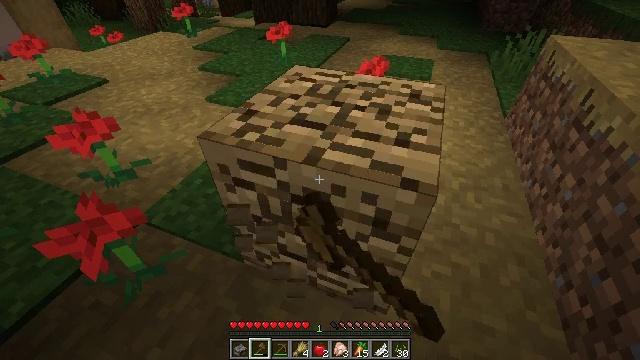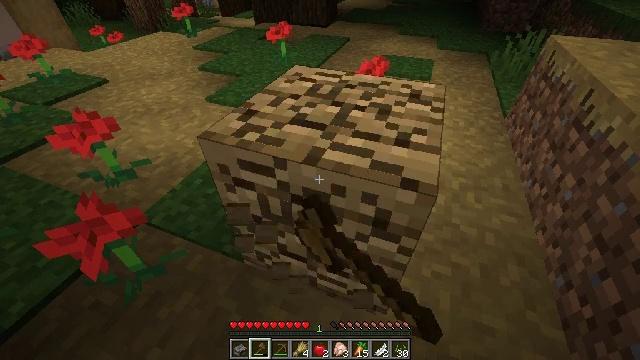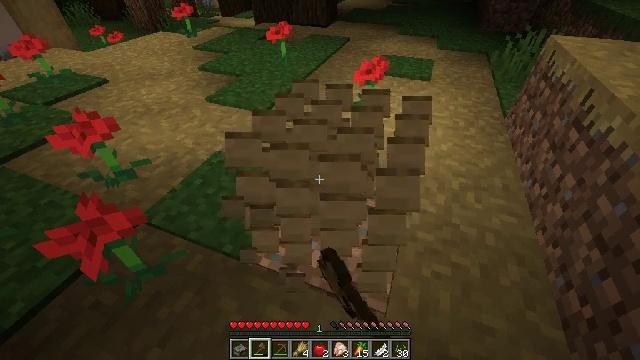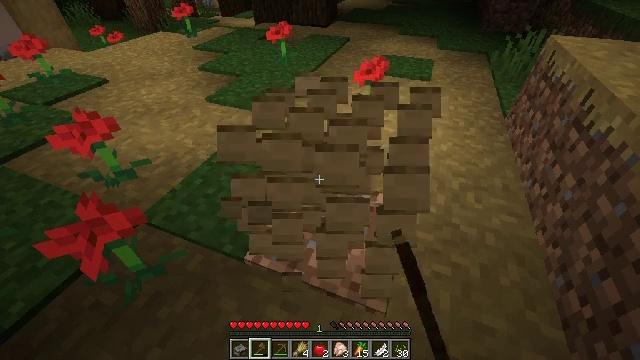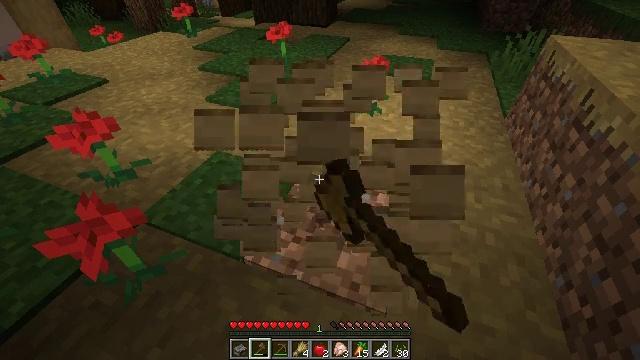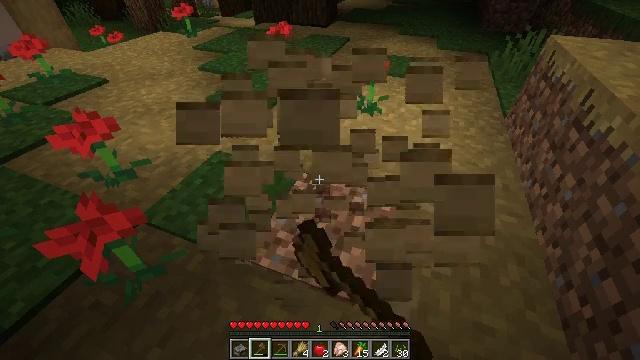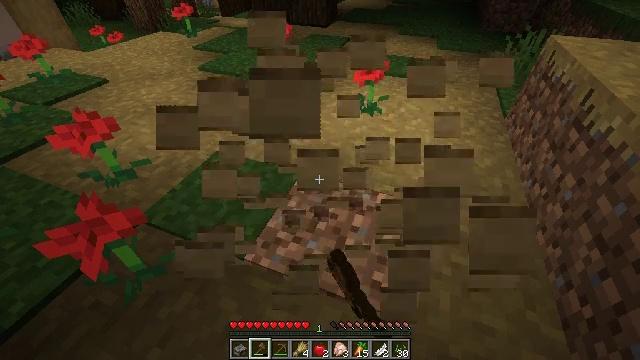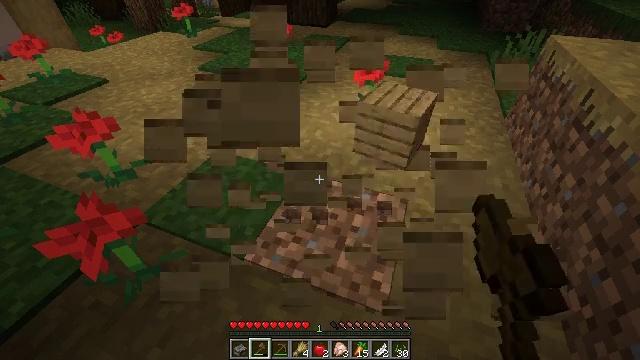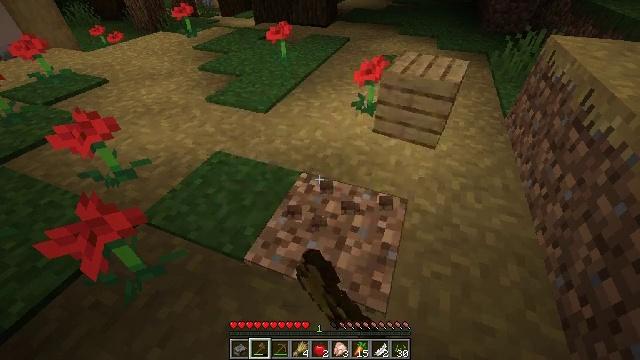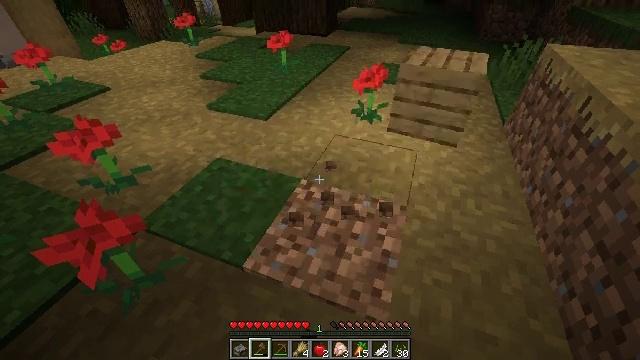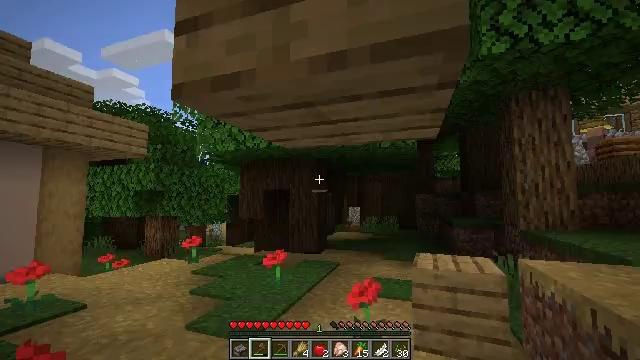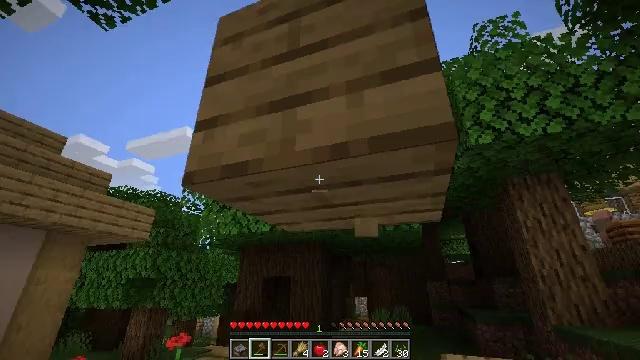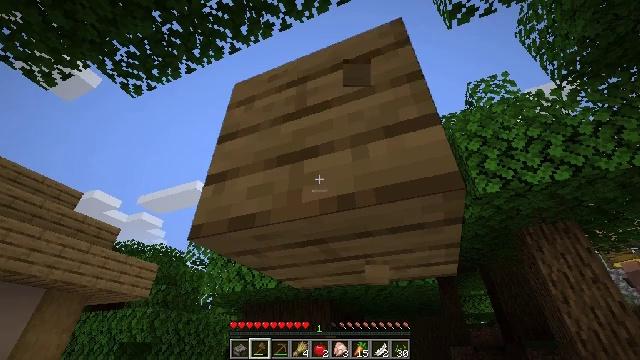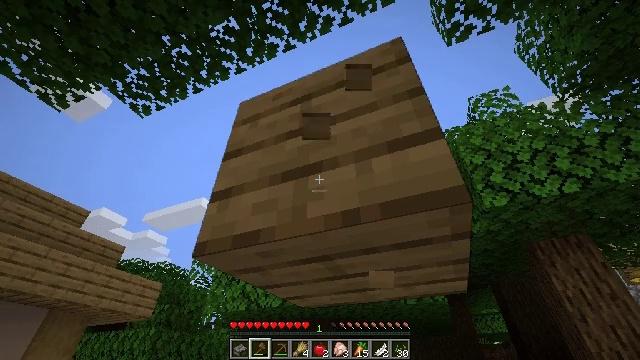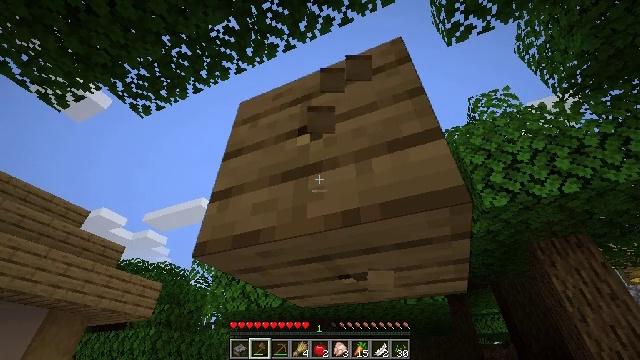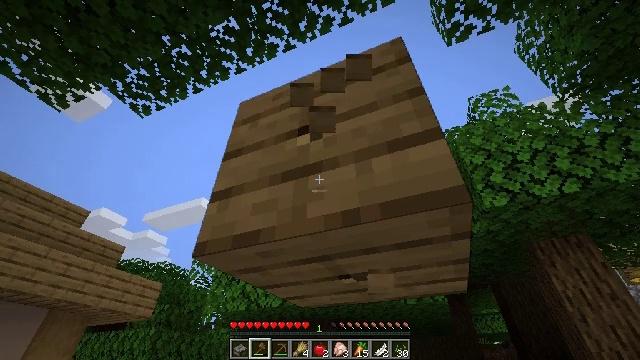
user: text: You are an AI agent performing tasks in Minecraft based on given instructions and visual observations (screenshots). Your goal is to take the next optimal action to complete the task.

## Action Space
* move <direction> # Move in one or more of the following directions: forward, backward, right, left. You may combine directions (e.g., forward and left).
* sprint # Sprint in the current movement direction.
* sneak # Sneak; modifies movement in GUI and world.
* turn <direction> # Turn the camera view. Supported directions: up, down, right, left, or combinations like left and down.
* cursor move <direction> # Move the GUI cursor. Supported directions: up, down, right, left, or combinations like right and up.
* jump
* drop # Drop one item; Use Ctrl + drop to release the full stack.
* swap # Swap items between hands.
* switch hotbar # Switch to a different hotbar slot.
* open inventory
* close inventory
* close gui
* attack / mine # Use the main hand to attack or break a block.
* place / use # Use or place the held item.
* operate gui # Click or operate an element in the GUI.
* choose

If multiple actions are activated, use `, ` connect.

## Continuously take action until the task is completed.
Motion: motion action
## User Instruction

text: Gather some oak planks.
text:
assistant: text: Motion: attack / mine
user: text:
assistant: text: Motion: attack / mine
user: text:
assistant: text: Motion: attack / mine
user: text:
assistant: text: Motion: attack / mine
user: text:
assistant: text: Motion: attack / mine
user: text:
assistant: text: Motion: attack / mine
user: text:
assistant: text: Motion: attack / mine
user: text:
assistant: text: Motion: attack / mine
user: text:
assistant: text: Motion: turn up, attack / mine
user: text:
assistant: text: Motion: turn right and up, attack / mine
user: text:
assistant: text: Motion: turn up, attack / mine
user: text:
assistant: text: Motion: turn left and up, attack / mine
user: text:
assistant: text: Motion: turn left and up, attack / mine
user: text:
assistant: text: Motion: attack / mine
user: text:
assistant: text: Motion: attack / mine
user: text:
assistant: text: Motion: attack / mine
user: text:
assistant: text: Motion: attack / mine
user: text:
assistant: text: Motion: attack / mine
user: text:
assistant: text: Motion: attack / mine
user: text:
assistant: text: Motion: attack / mine
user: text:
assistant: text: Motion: attack / mine
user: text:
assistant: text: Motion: attack / mine
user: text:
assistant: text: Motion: attack / mine
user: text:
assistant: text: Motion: attack / mine
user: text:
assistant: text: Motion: attack / mine
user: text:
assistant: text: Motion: attack / mine
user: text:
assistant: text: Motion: attack / mine
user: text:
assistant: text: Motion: attack / mine
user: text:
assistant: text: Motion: attack / mine
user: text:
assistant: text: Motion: attack / mine